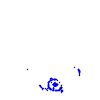
Particle: pion